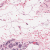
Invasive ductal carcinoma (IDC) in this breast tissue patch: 0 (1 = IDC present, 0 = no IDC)